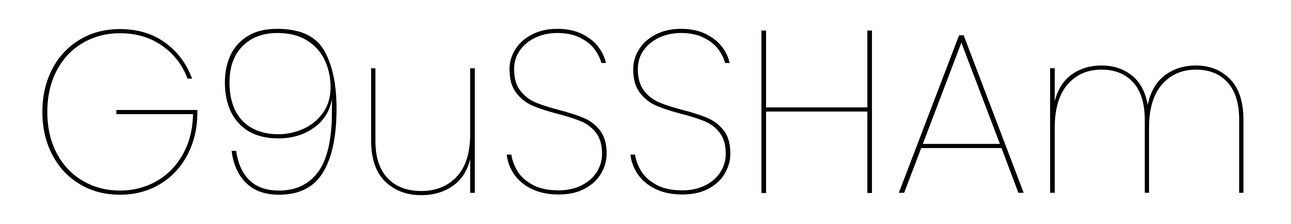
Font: Poppins-Thin